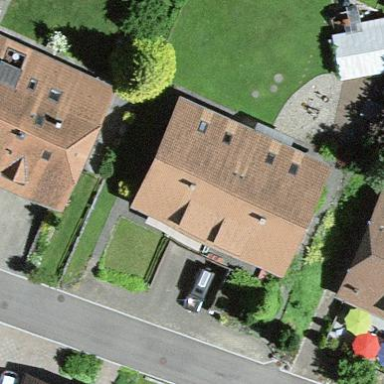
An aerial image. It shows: Residential building.